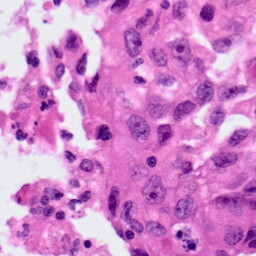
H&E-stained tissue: Lung